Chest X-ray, AP view. Patient: 48 years old, sex F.
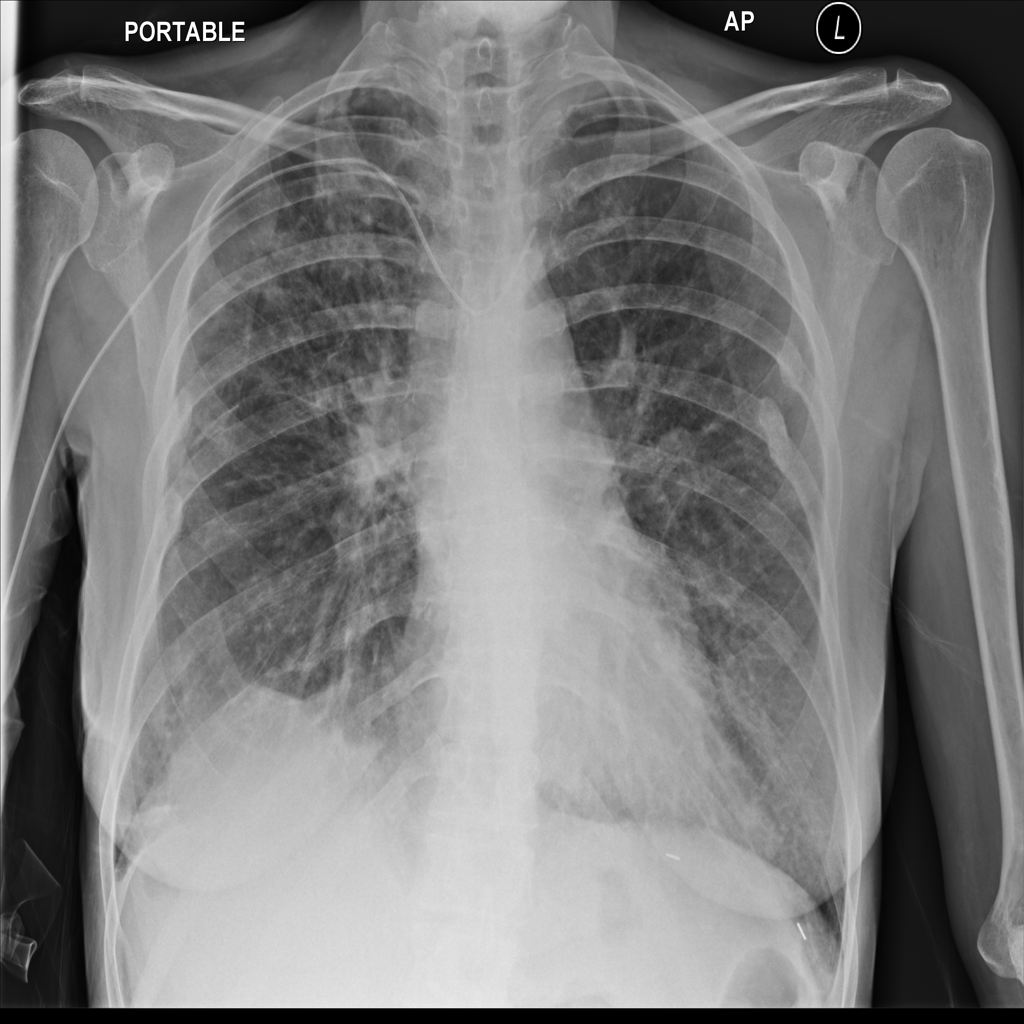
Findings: Atelectasis, Infiltration